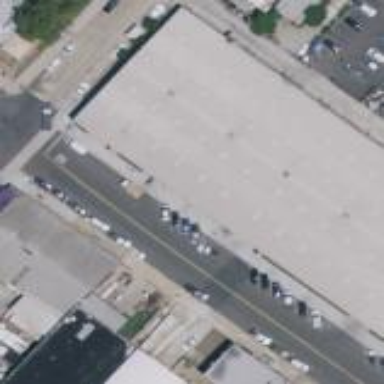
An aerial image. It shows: Industrial building.